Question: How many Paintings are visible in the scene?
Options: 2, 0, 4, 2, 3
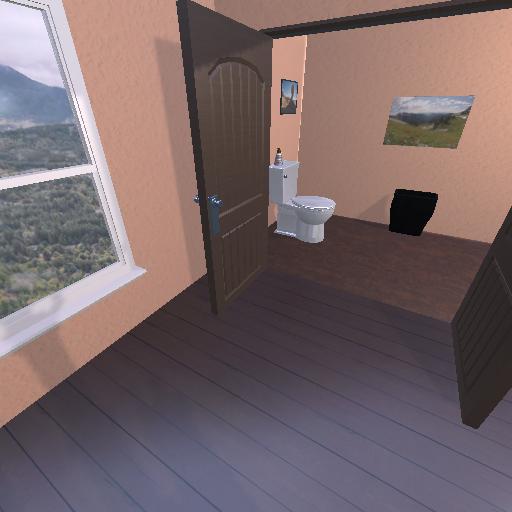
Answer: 2